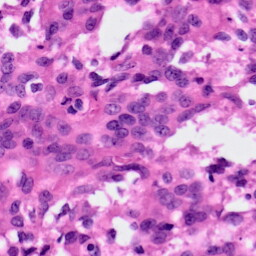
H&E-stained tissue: Ovarian